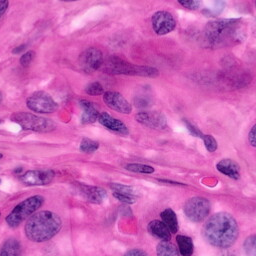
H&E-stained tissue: Pancreatic